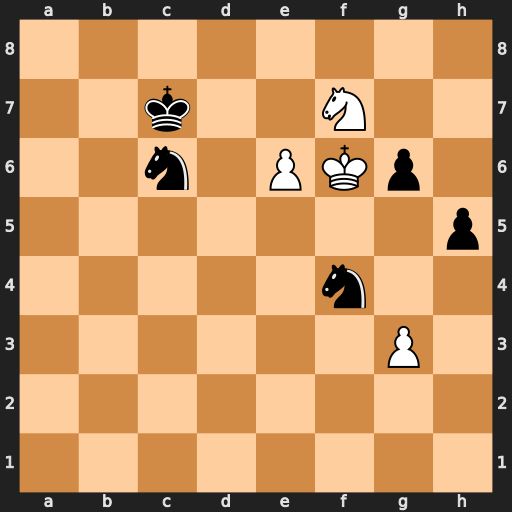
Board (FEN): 8/2k2N2/2n1PKp1/7p/5n2/6P1/8/8
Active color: w
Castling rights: -
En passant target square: -
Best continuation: gxf4 h4 Ne5 h3 Nxc6 h2 e7 h1=Q e8=Q